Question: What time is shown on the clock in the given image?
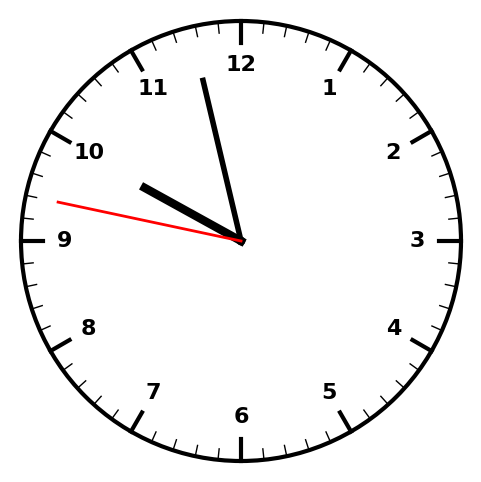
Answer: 09:57:47